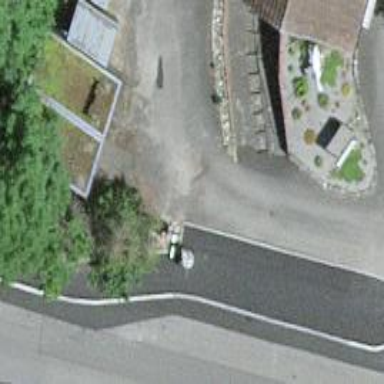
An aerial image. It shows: Bus stop with platform for public transport.